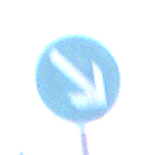
Verkehrszeichen: VorgeschriebeneVorbeifahrtRechts
Umgebung: Outdoor, Suburban
Tageszeit: SunriseSunset
Wetter: PartlyCloudy
Licht: Natural
Jahreszeit: Winter
Kontrast: MediumContrast